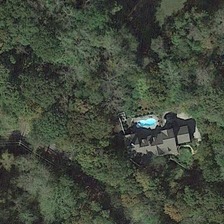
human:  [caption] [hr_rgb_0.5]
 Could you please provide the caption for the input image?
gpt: dense trees surround this house and its swimming pool .

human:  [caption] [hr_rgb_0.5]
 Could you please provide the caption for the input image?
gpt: a house with a swimming pool is lying among forest .

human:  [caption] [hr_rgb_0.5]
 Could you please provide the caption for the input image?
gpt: a house with a swimming pool is lying among forest .

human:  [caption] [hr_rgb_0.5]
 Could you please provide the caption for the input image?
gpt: a building with a swimming pool is surrounded by many green trees .

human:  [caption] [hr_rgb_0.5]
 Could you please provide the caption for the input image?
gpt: a building with a swimming pool is surrounded by many green trees .